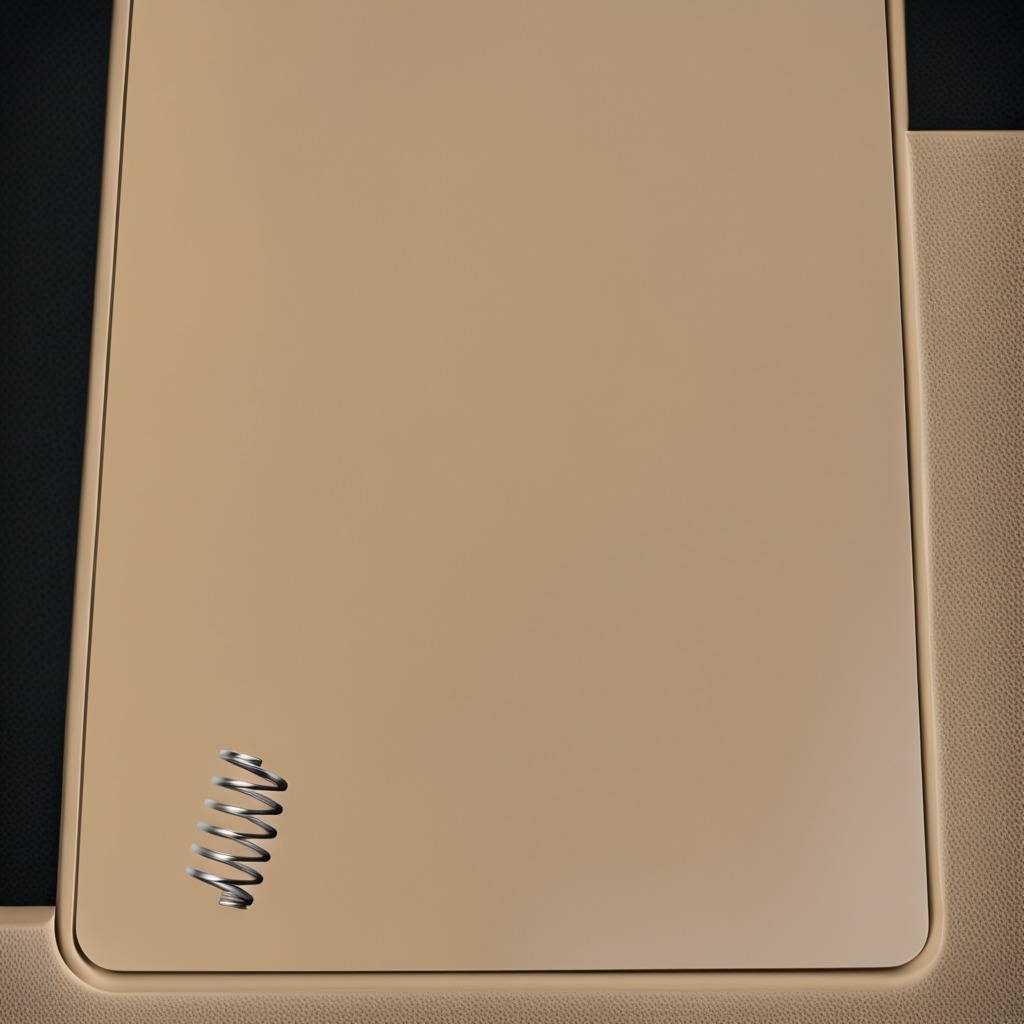
A coiled metal spring is lying on the textured surface of a clean utility table.